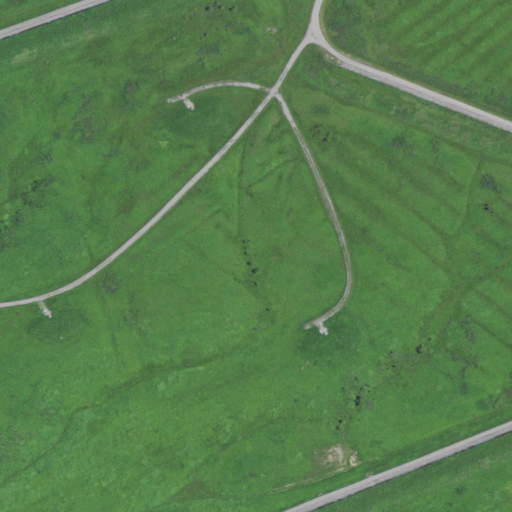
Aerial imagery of plain(s) in Kentucky named Harned Flats containing pasture, deciduous forest, grassland, shrub, and cultivated crops